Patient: sex F, age 34
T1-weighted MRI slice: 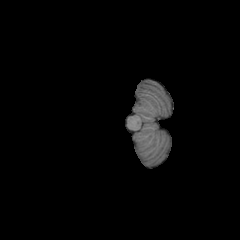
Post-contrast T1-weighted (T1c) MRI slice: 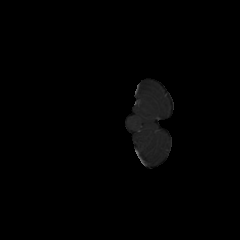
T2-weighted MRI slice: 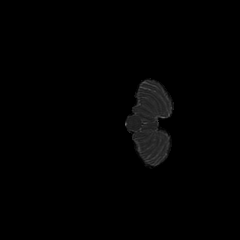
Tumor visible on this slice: no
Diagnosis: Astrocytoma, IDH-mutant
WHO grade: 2